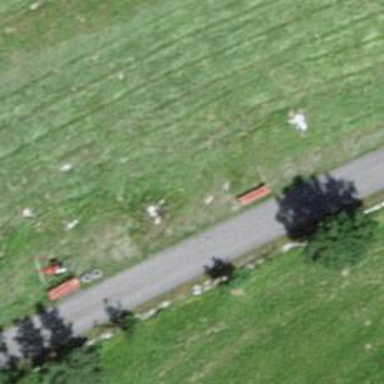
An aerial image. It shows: Bench for seating.